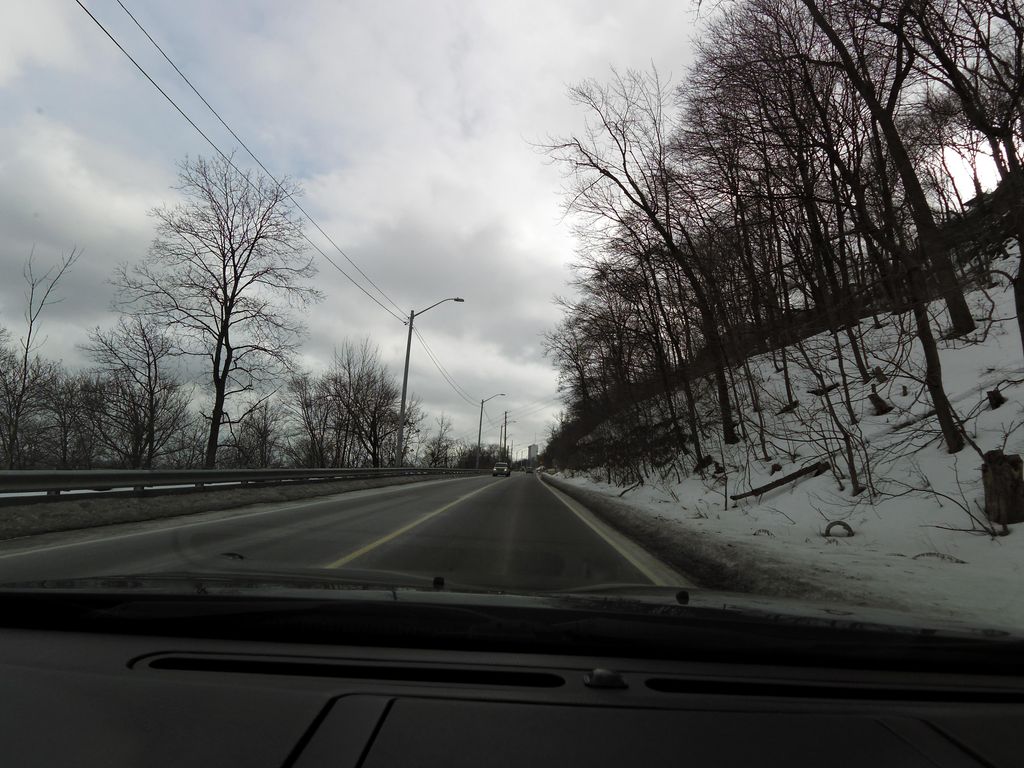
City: hamilton